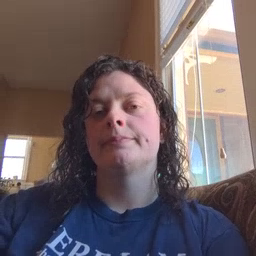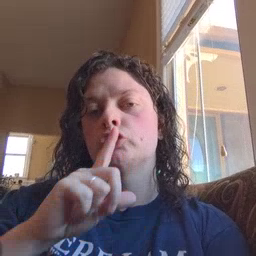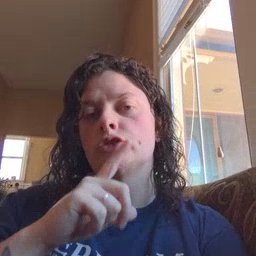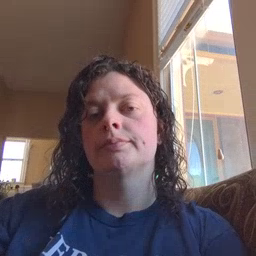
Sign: shhh